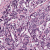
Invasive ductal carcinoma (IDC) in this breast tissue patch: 1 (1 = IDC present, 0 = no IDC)